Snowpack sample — Loveland Pass, Silver Plume, Colorado, USA (12/14/25, 10:50 AM MST)
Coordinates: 39.664, -105.882
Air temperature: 36 °F
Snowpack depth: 67 cm
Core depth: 10 cm
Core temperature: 50 °F
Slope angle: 6°, slope face: 326°
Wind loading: low
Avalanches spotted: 0
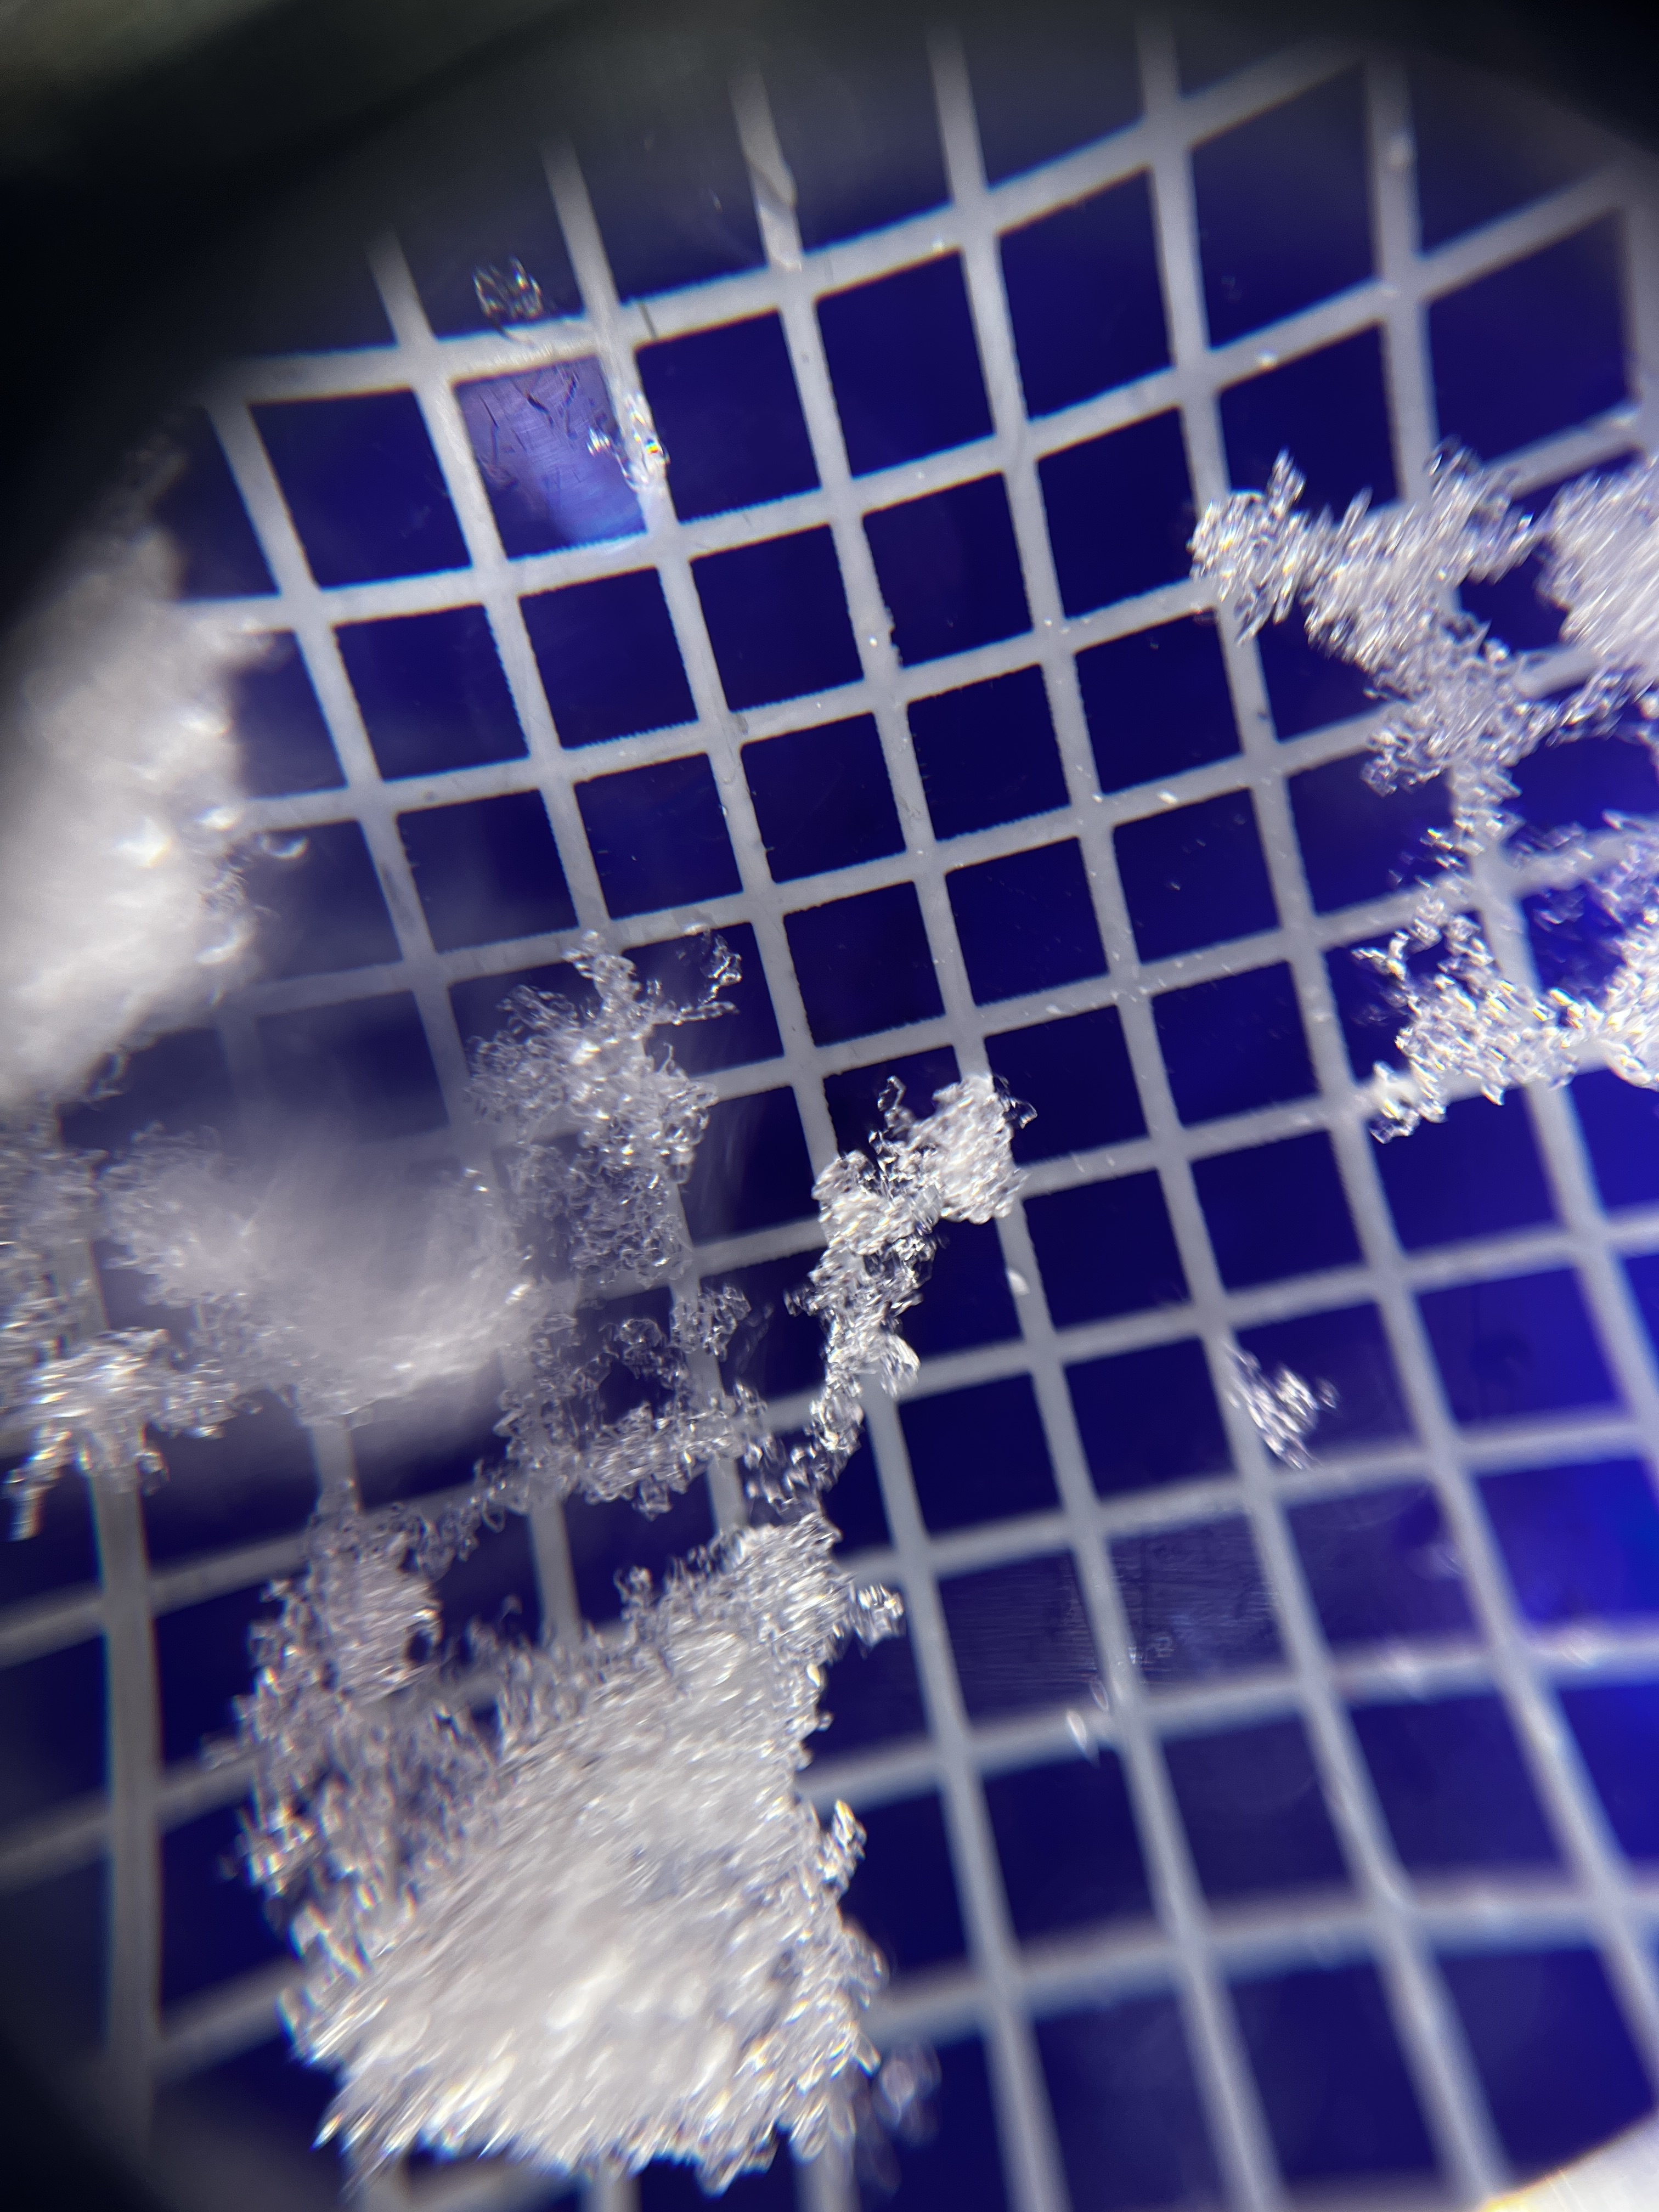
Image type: magnified_profile
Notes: No avalanches spotted, very late start to the season with minimal snowpack